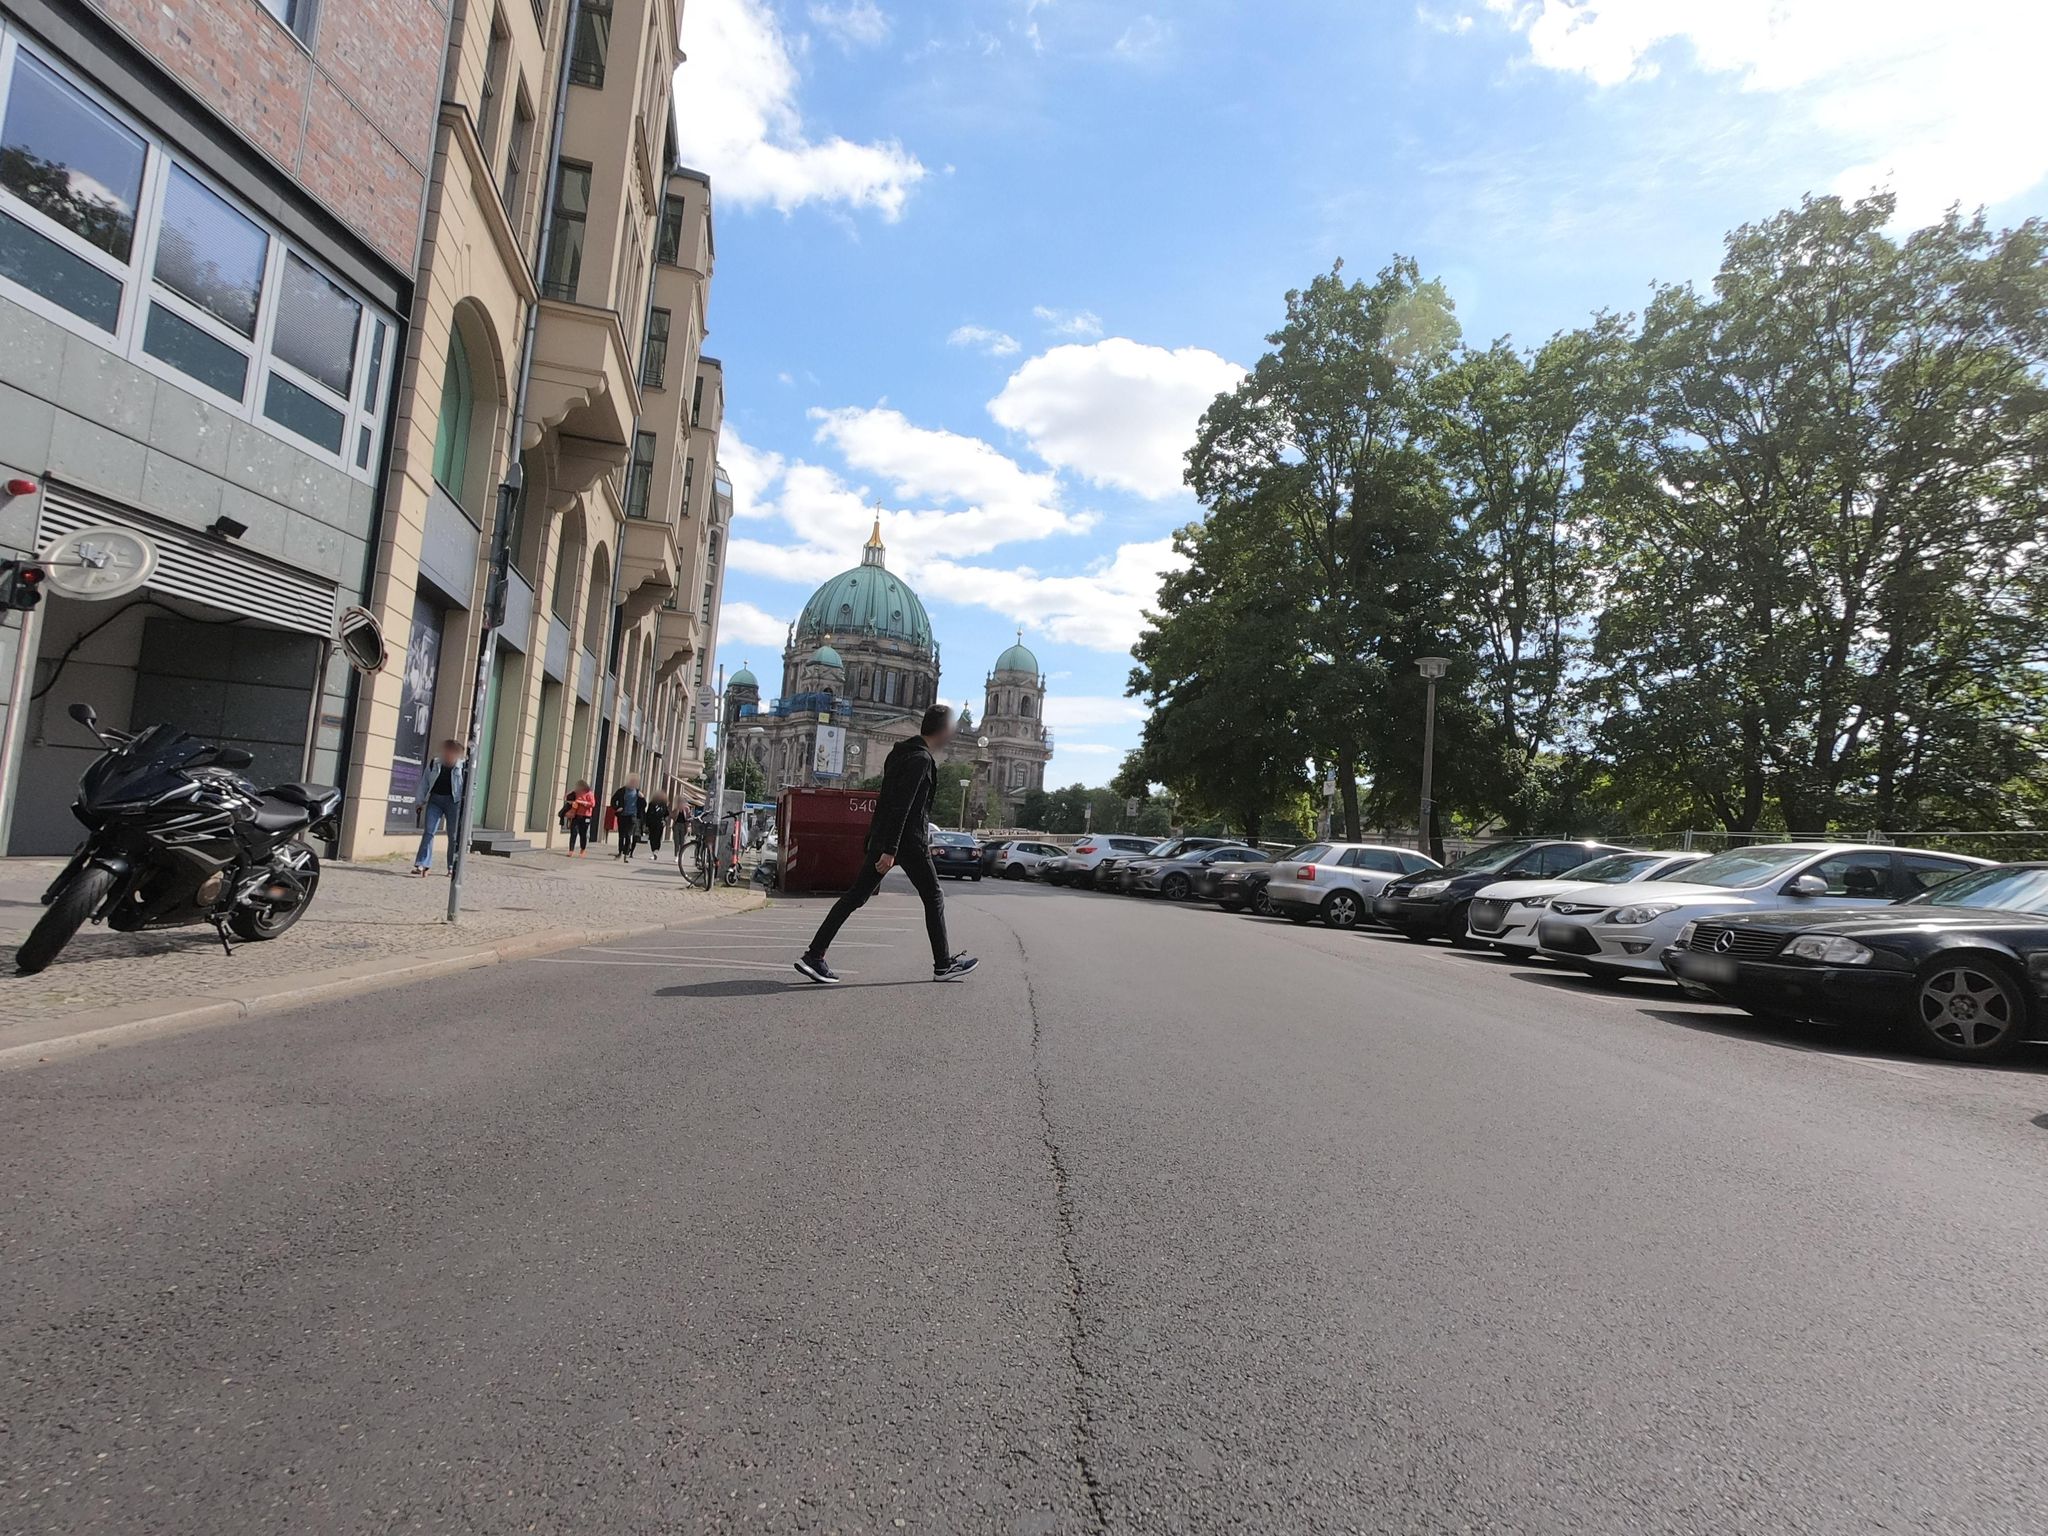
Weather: clear
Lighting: day
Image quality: good
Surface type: cycling surface
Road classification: tertiary
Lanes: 1
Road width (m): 12.2
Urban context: urban centre
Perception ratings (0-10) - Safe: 7.18, Lively: 7.93, Beautiful: 7.64, Boring: 1.5, Depressing: 2.07, Wealthy: 5.77